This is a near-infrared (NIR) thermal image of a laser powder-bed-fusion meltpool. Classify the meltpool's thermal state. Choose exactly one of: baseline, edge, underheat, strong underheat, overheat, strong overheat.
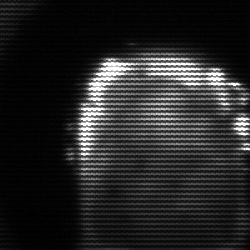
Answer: baseline